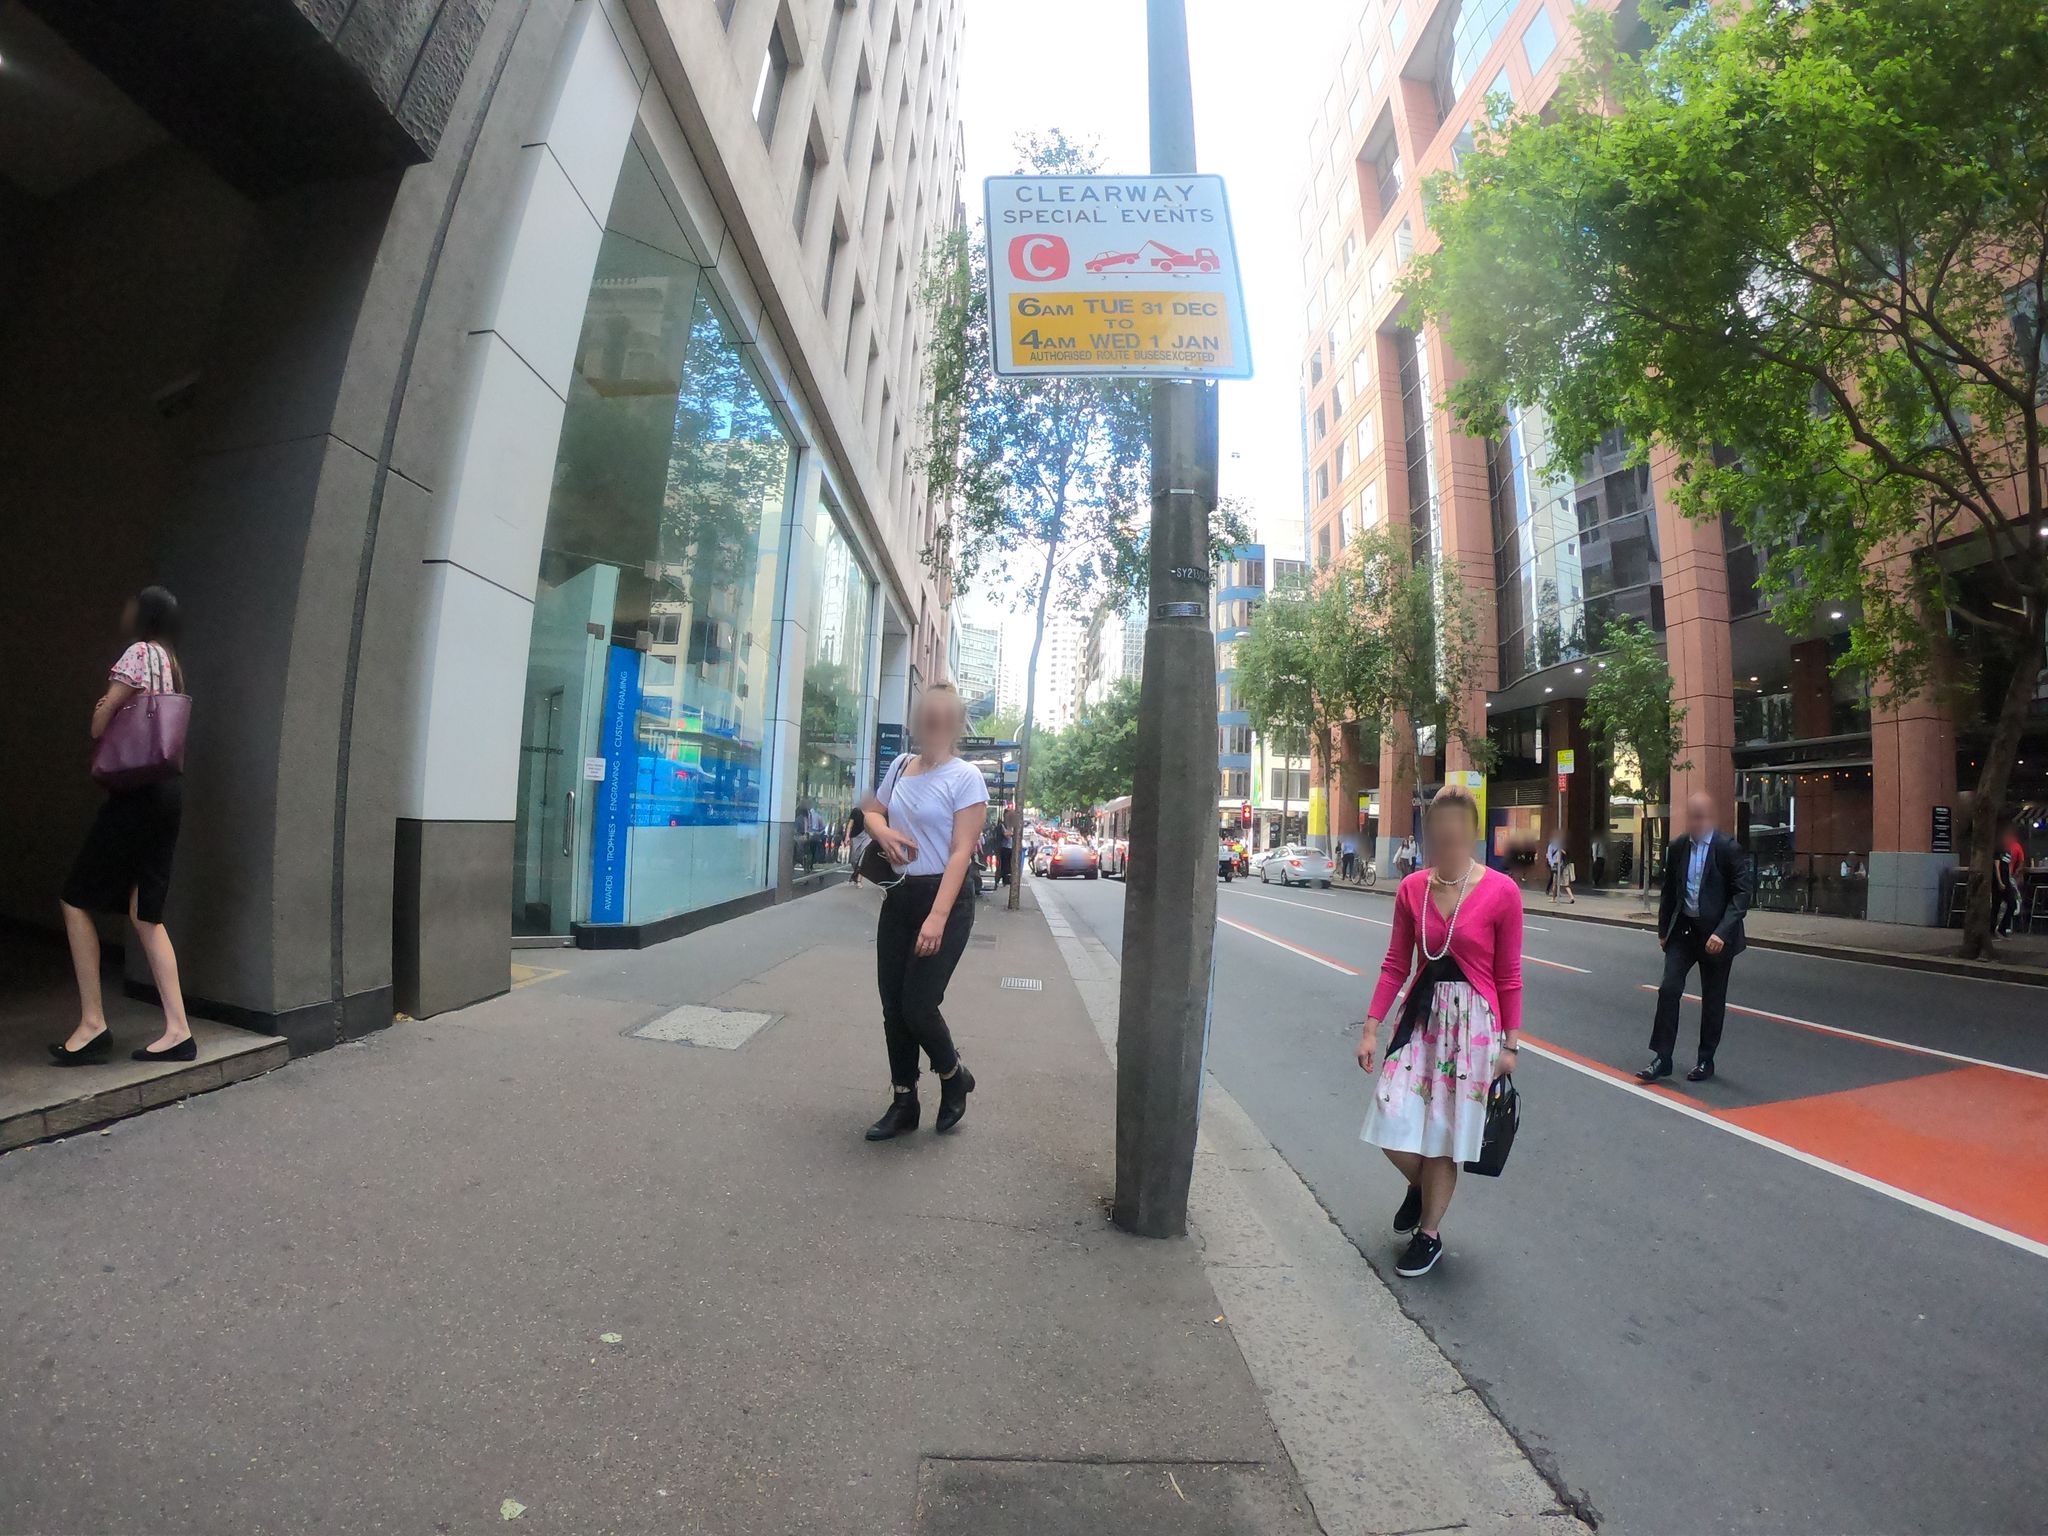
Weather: clear
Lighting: day
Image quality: good
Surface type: walking surface
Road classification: footway
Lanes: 4
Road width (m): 12.0
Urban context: urban centre
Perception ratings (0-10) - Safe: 4.85, Lively: 9.22, Beautiful: 1.84, Boring: 2.04, Depressing: 5.14, Wealthy: 7.71